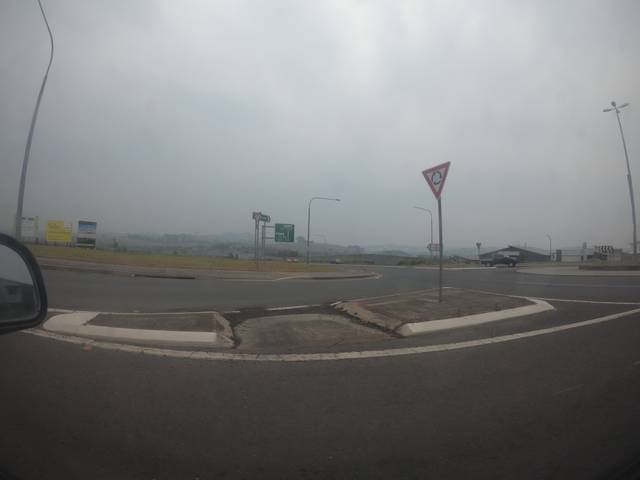
Region: Australia
Coordinates: -34.59, 150.848